Field crop: maize
Growth stage: 2
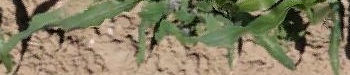
Species: maize